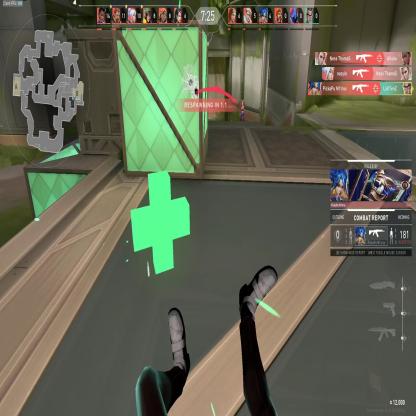
Label: enemy